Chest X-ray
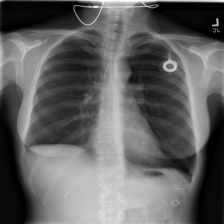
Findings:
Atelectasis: negative
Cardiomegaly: negative
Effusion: negative
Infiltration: negative
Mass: negative
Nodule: negative
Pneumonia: negative
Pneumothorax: negative
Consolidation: negative
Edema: negative
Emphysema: negative
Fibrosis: negative
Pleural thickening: negative
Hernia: negative